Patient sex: M
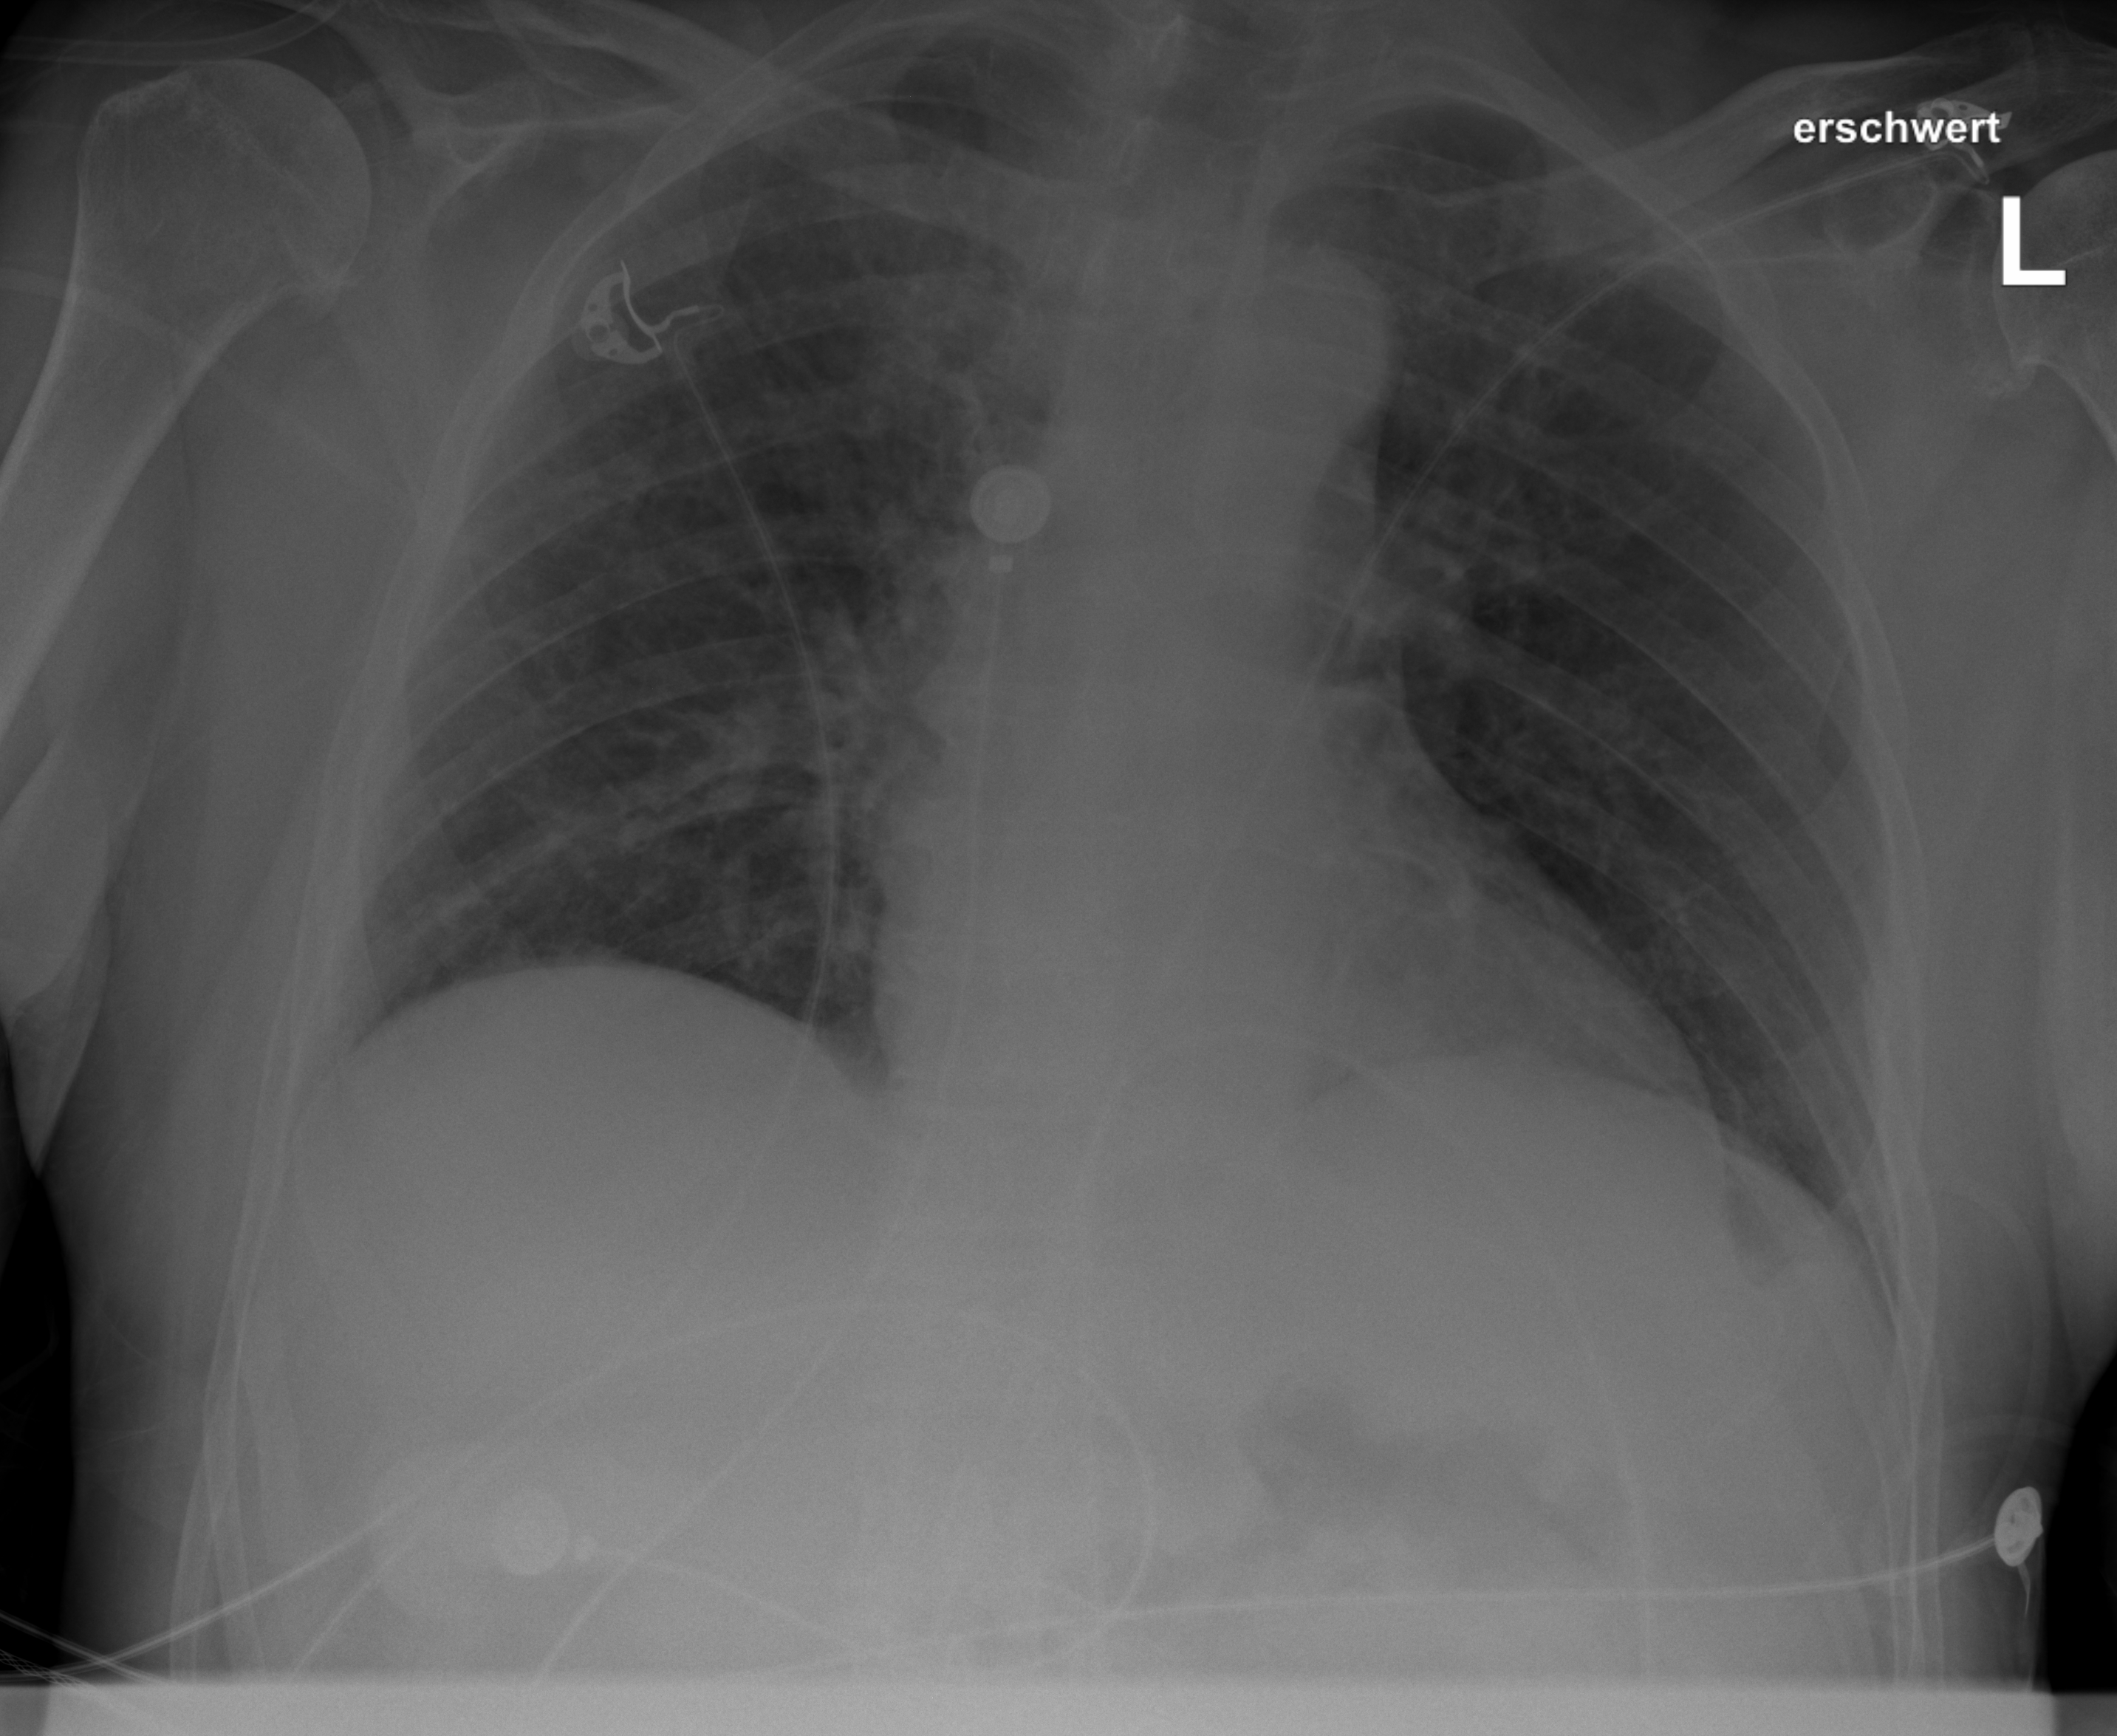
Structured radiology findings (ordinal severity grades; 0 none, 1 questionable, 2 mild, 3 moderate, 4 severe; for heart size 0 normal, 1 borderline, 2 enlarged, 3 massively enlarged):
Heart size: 0
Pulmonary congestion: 1
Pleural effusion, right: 0
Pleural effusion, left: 0
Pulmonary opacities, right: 0
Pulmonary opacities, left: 0
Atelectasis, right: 0
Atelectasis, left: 0